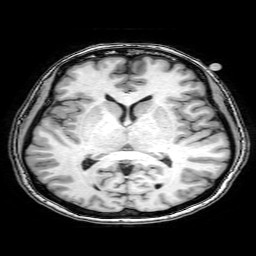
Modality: T1w
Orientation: coronal
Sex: female
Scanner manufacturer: philips
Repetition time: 0.008125 s
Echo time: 0.00371 s